Interaction volume radius: 10 \u00c5
Interaction volume height: 10 \u00c5
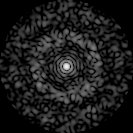
Disorder parameter: 0.8519